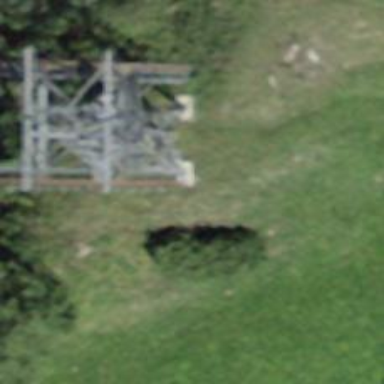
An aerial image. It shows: Cable car.